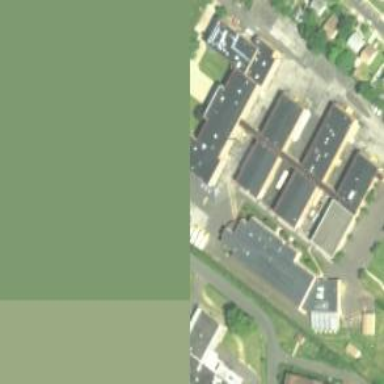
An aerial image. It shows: School.